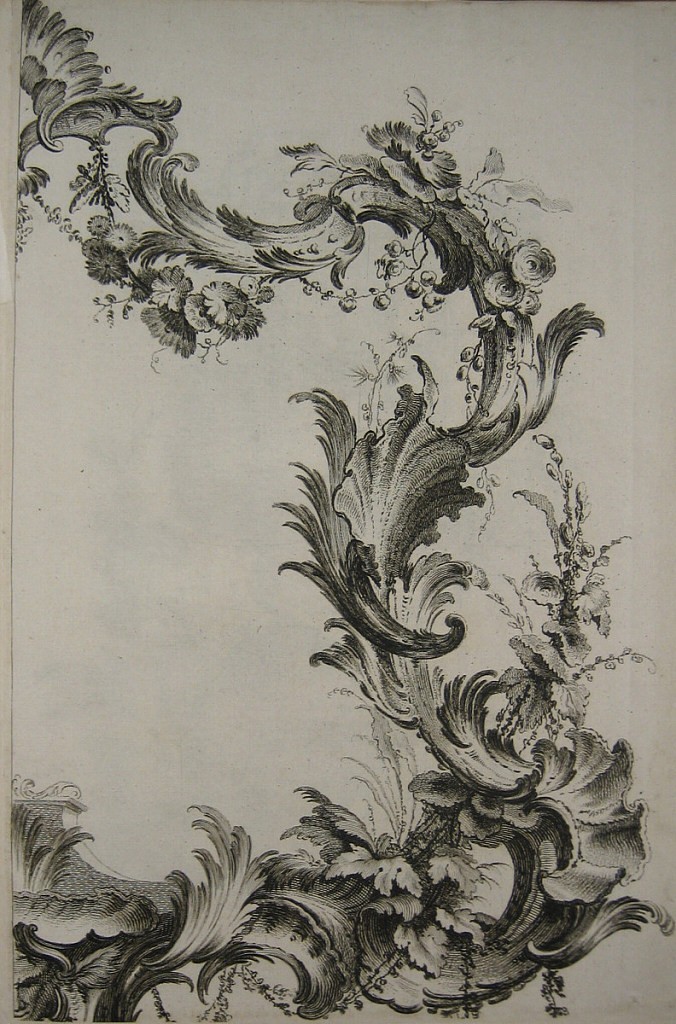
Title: Ornament Design
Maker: Alexis Peyrotte, French, 1699–1769
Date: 1740–49
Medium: Etching on laid paper
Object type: Print
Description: Two designs for rococo ornament featuring scrolling leaves, rinceaux, flowers, feathers, a shell, c-scrolls, foliate branches, garlands, and a bearded face. The plate is signed and lettered.